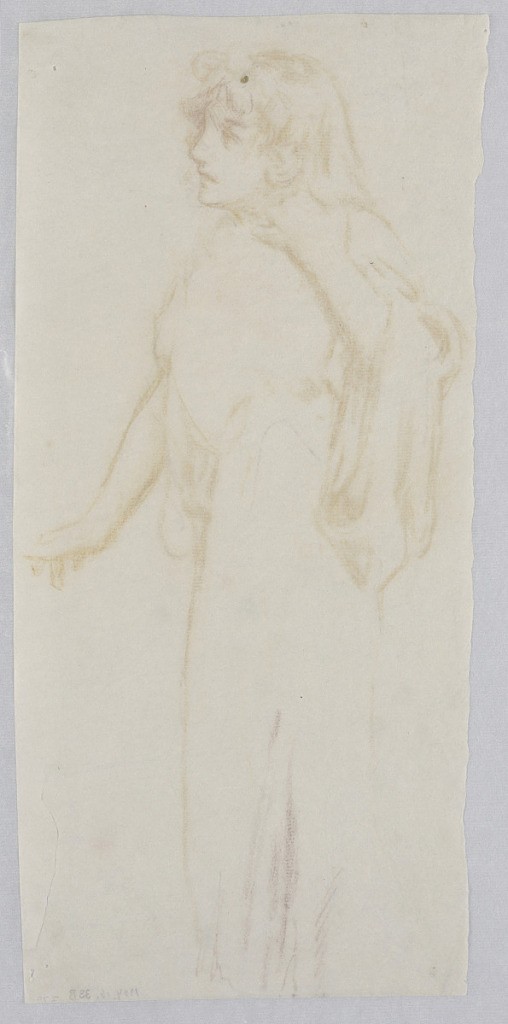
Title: Study for a woman, “Vintage Festival,” Mendelssohn Glee Club, New York, NY
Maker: Robert Frederick Blum, American, 1857–1903
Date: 1895–1898
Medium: Pastel crayon on tracing paper
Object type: Drawing
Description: Sketch of a female figure. The right arm is lowered, the left hand is at the left shoulder. Reverse: Part of the figure is traced.